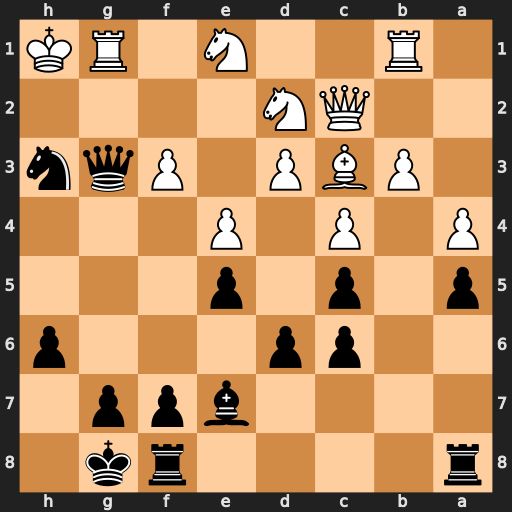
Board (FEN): r4rk1/4bpp1/2pp3p/p1p1p3/P1P1P3/1PBP1Pqn/2QN4/1R2N1RK
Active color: b
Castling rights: -
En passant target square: -
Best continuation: Qxg1#